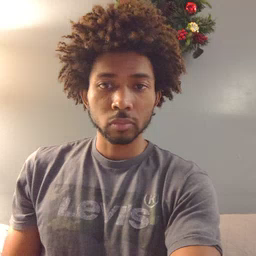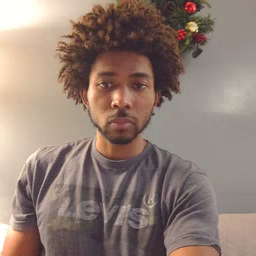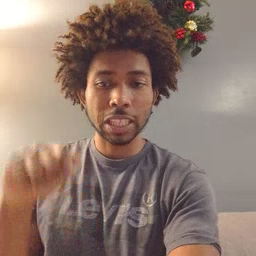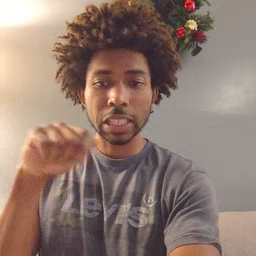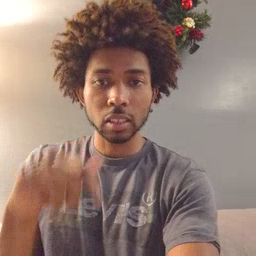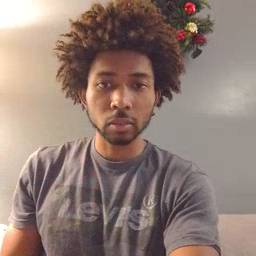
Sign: toothbrush